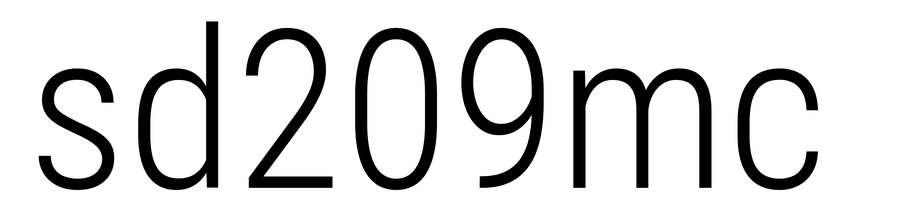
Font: Roboto_Condensed_Light